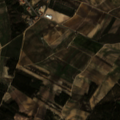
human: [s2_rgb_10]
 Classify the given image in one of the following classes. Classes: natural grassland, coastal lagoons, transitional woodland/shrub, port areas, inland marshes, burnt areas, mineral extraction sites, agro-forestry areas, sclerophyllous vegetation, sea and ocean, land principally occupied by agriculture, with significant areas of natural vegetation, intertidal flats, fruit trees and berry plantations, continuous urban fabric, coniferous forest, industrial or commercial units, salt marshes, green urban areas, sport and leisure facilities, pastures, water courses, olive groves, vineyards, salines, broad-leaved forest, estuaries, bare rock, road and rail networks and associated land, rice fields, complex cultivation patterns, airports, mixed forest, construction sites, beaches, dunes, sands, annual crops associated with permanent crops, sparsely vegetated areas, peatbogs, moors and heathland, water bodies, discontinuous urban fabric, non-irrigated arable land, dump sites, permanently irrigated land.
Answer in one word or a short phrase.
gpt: vineyards, land principally occupied by agriculture, with significant areas of natural vegetation, mixed forest